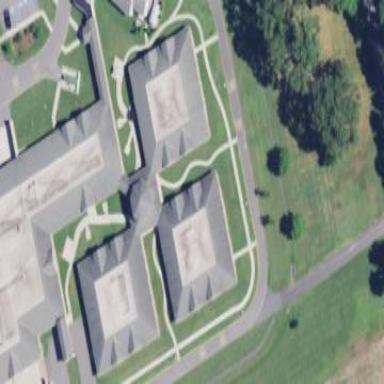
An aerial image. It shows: Nursing home building.